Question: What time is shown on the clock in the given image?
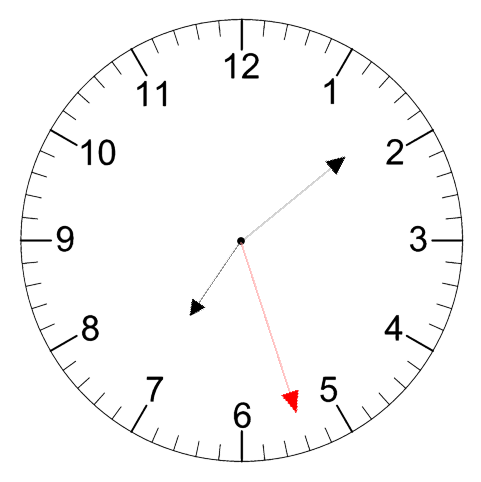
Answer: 07:08:27